Field crop: maize
Growth stage: 2
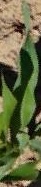
Species: maize